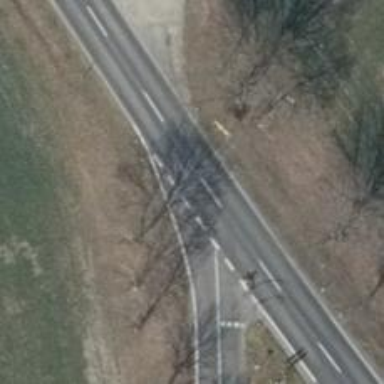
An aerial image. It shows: Secondary road with asphalt surface.